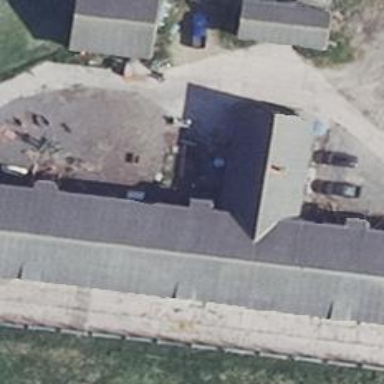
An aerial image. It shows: Farm auxiliary building.